Question: I have a certain input string in this form: "[3] [4] at [5]"
From the following datatable, I need to replace the text on the datatable corresponding to the column index inside the bracket.

The output should be: "15A Circuit Breaker #348901836 at 19-Afalcon St. Capitol Subdivision"
Right now, I am using Regex.Replace() method but it searches for a particular pattern. My problem is the integers (corresponding the column index) enclosed inside the brackets is dynamic.
What would be the best way to achieve this?
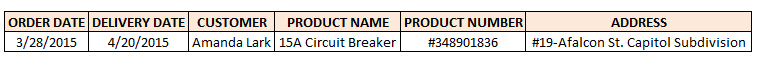
Answer: String.Format should do it for you. Both the format string and the arguments can be easily implemented dynamically.
<URL>
All of the syntax, and a decent example of what you wish to do are on the linked page.